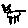
Label: cat